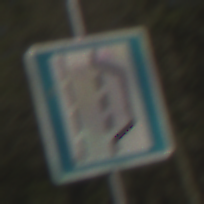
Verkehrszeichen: NothalteUndPannenbucht
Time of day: MorningAfternoon
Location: Outdoor (Nature)
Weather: Clear
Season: Winter
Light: Natural